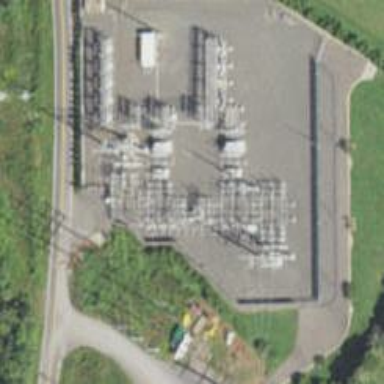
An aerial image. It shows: There is distribution substation enclosed by fence.